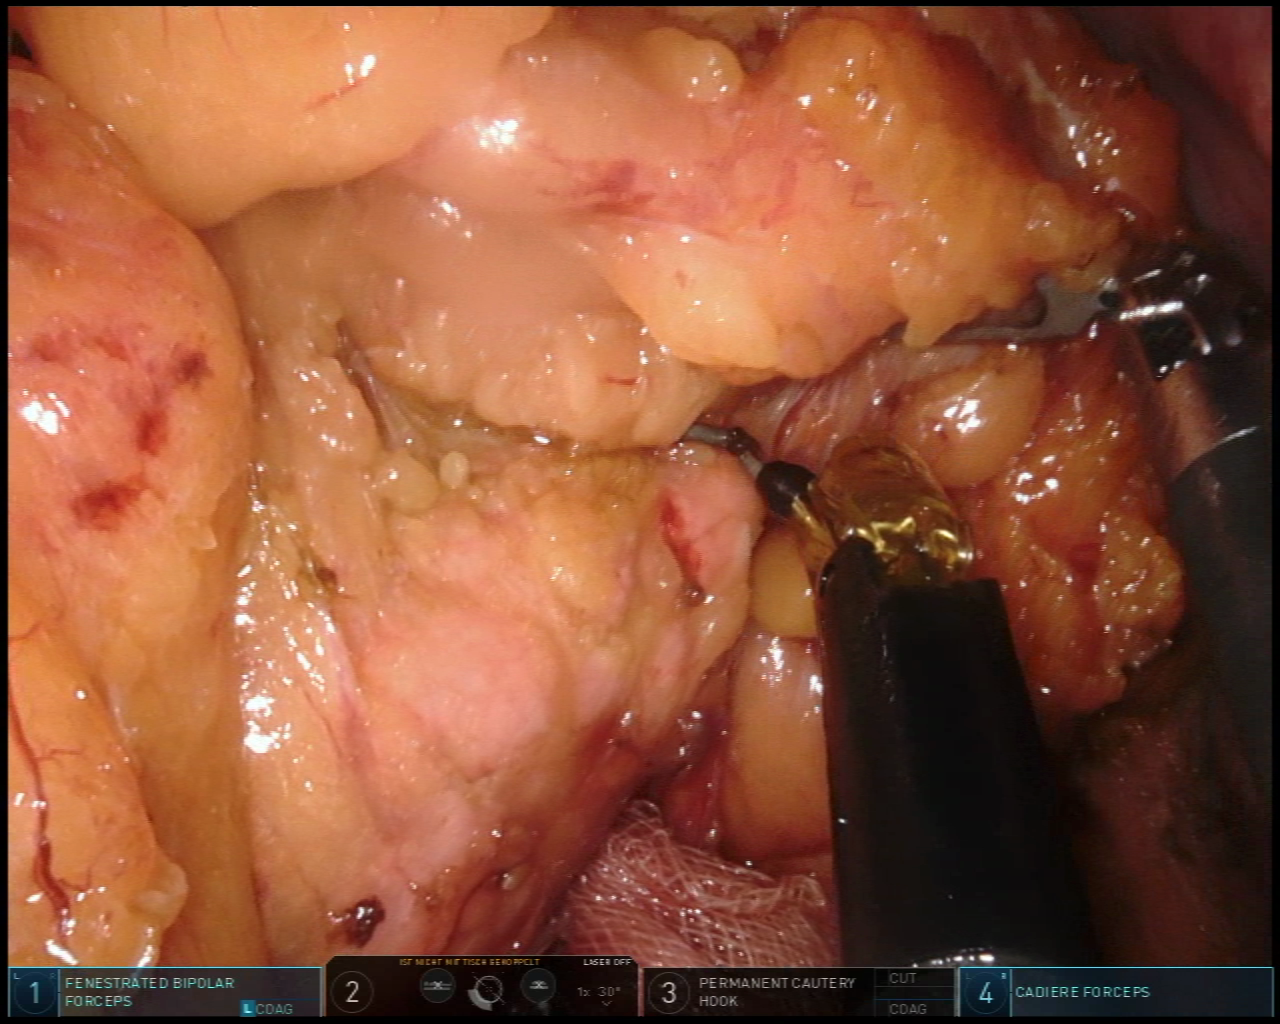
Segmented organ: pancreas
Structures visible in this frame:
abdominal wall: yes
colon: no
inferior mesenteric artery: no
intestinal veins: no
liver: no
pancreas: yes
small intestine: no
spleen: no
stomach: no
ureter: no
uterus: no
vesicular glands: no